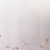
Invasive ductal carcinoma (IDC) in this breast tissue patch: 0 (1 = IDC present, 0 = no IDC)